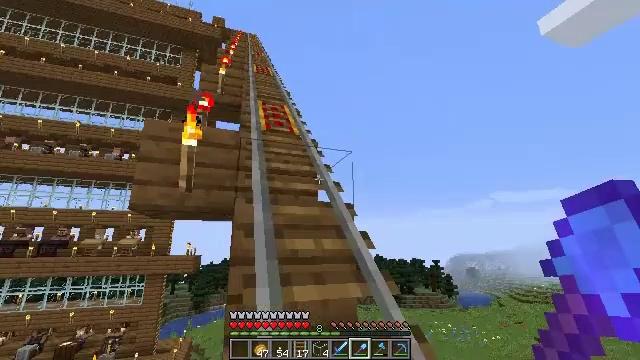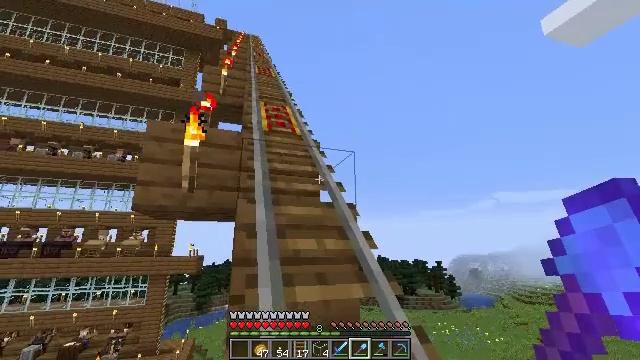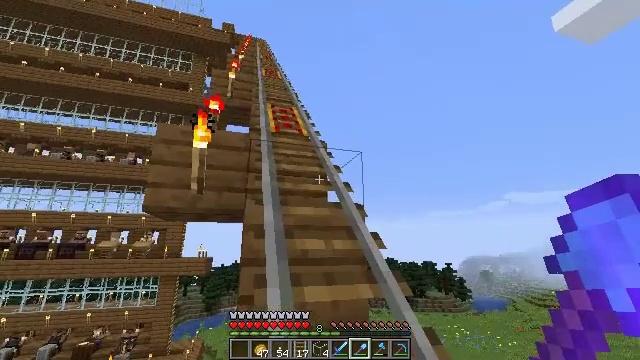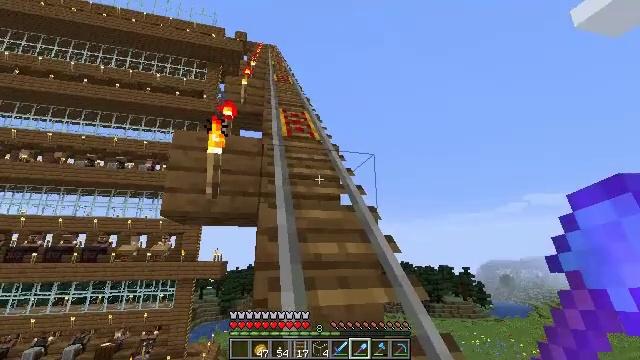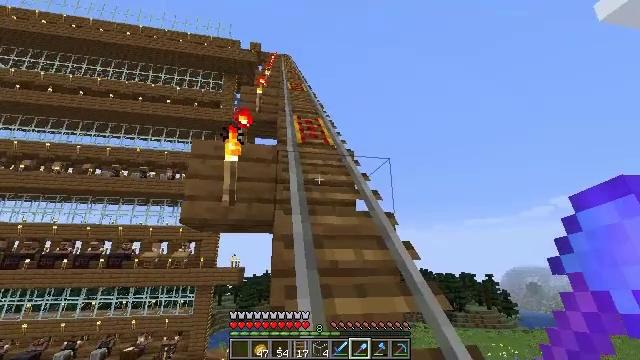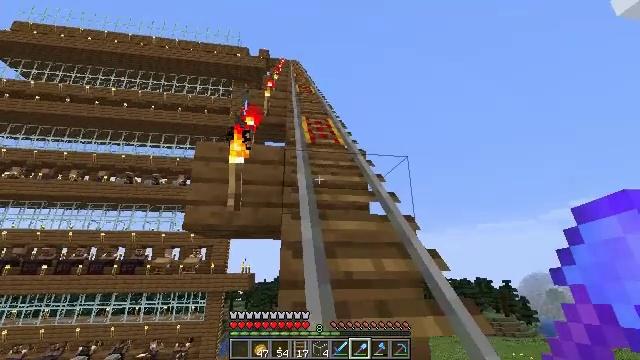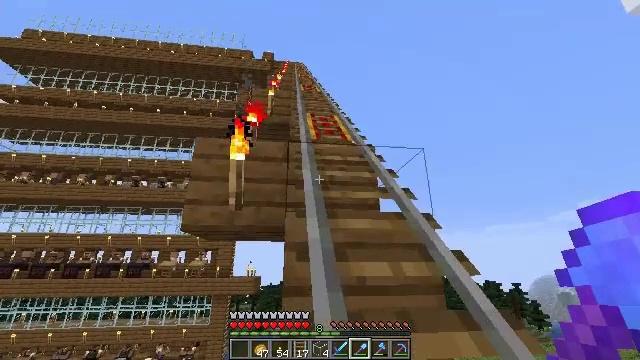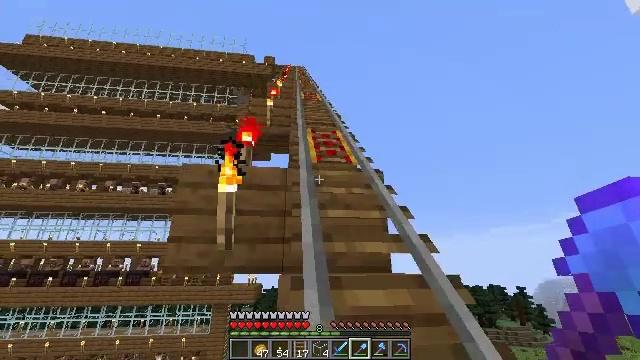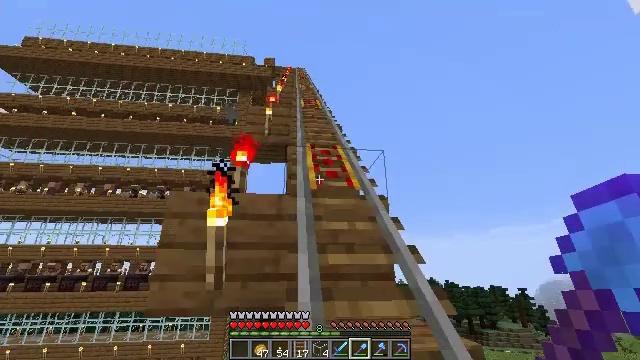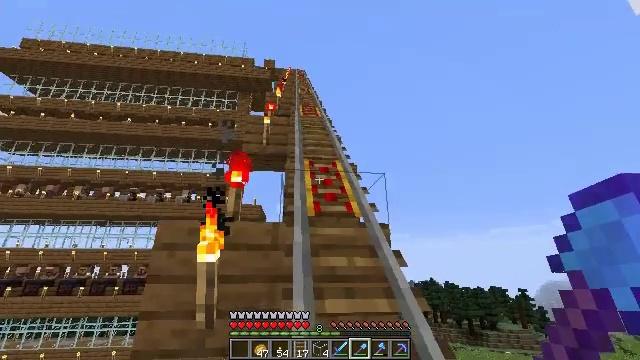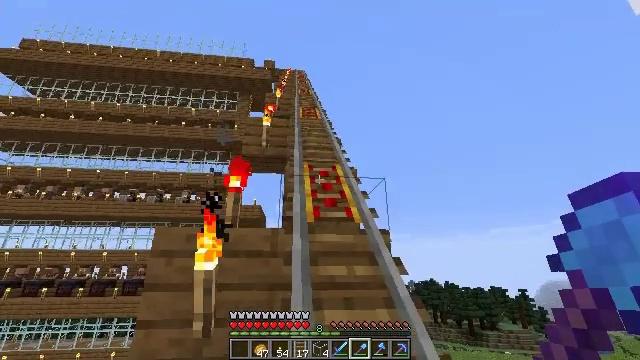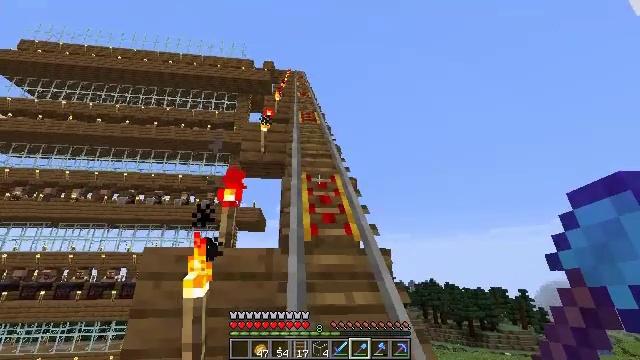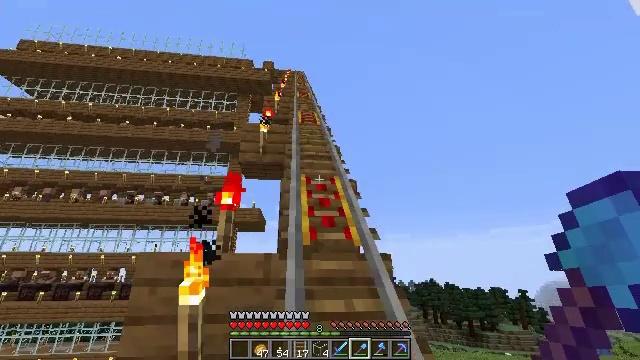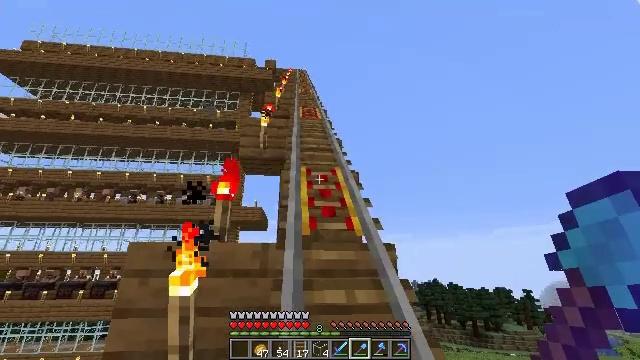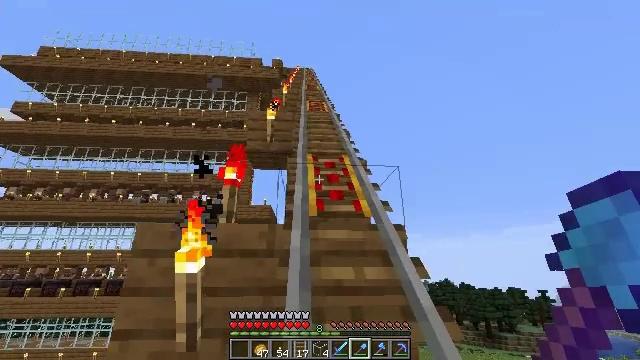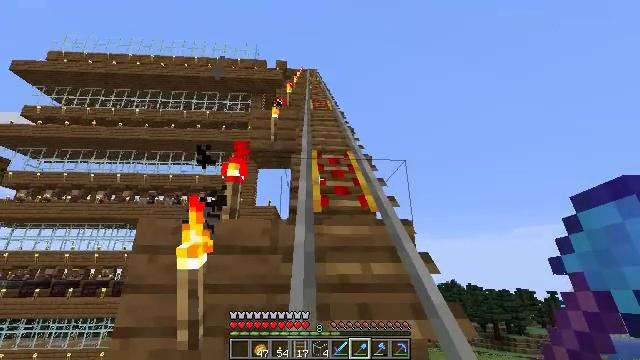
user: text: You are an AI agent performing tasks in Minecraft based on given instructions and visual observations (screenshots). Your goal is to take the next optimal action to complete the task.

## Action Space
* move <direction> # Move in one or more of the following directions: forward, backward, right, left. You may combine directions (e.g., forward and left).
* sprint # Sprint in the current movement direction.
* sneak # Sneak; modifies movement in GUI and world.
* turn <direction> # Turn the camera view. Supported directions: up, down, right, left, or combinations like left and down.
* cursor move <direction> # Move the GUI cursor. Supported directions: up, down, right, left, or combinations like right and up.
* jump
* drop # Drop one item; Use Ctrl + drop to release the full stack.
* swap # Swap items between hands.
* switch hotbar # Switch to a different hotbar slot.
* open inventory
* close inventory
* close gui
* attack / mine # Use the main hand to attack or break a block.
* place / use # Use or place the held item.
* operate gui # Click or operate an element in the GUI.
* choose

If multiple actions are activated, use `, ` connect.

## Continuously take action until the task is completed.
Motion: motion action
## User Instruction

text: Remove a spruce sign from the inventory.
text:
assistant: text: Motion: no_op
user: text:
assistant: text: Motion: turn left
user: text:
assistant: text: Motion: turn left
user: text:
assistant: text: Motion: move forward, turn left and up
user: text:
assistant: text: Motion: move forward, turn left and up
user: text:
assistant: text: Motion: move forward, turn left
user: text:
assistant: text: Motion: move forward, jump
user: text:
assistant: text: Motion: move forward, jump
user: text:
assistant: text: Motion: move forward, jump
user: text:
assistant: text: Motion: move forward, jump
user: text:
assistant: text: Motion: move forward, jump
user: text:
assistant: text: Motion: move forward, jump
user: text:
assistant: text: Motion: move forward, jump
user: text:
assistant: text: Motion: move forward, turn left, jump
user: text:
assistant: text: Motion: move forward, turn left, jump
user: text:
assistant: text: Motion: move forward, jump
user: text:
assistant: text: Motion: move forward, sprint, jump
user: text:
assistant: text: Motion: move forward, sprint, jump
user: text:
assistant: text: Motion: move forward, sprint, jump
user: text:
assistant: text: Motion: move forward, jump
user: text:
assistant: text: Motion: move forward, jump
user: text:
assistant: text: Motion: move forward, jump
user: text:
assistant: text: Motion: move forward, jump
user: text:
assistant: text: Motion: move forward, jump
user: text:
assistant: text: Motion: move forward, sprint, jump
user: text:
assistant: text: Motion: move forward, sprint, jump
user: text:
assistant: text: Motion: move forward, jump
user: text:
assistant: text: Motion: move forward, jump
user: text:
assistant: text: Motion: move forward, jump
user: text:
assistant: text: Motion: move forward, jump